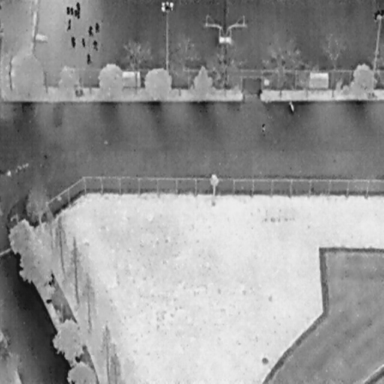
There are 15 People in the infrared image.